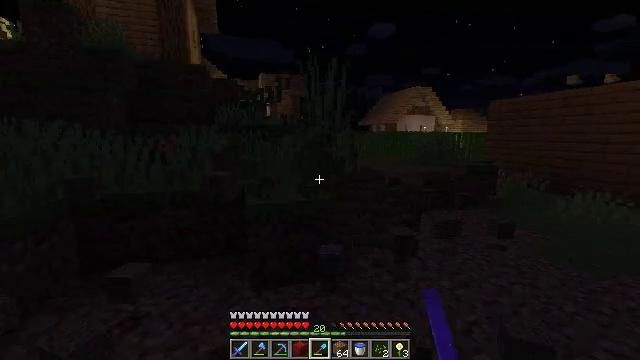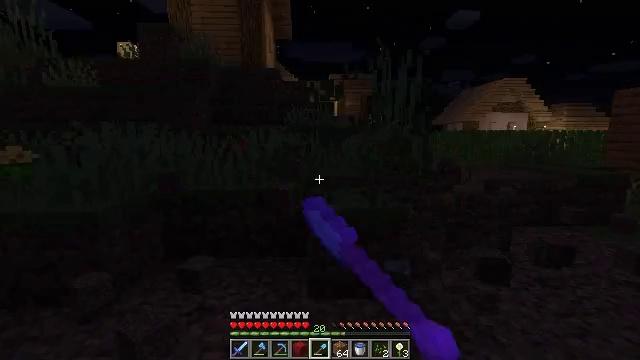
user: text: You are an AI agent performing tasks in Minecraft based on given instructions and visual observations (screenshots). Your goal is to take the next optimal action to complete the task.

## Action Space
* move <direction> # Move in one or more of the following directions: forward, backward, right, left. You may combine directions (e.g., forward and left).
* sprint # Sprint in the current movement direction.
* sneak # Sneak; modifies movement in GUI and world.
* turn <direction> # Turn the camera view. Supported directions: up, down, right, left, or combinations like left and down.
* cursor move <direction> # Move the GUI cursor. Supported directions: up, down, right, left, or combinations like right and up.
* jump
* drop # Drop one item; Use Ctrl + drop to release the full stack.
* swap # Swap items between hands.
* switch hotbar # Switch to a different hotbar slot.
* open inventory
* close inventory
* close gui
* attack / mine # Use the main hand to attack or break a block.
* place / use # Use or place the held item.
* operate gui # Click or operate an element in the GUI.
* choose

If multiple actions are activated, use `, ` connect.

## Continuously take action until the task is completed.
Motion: motion action
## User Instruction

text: Break the dandelion to obtain it.
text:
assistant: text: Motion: move forward, turn left, attack / mine
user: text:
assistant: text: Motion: attack / mine